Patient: sex M, age 47
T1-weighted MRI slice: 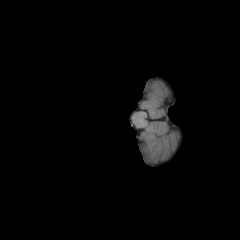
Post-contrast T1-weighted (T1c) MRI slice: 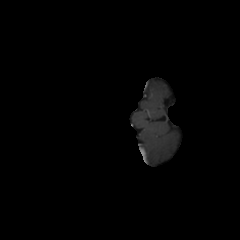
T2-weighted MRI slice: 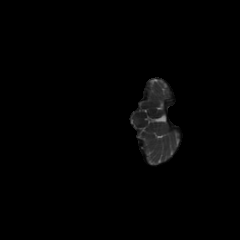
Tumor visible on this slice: no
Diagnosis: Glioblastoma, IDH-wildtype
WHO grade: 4